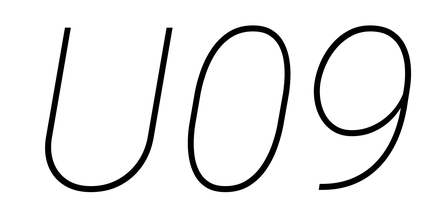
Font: Roboto-Italic_Thin_Italic